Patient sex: M
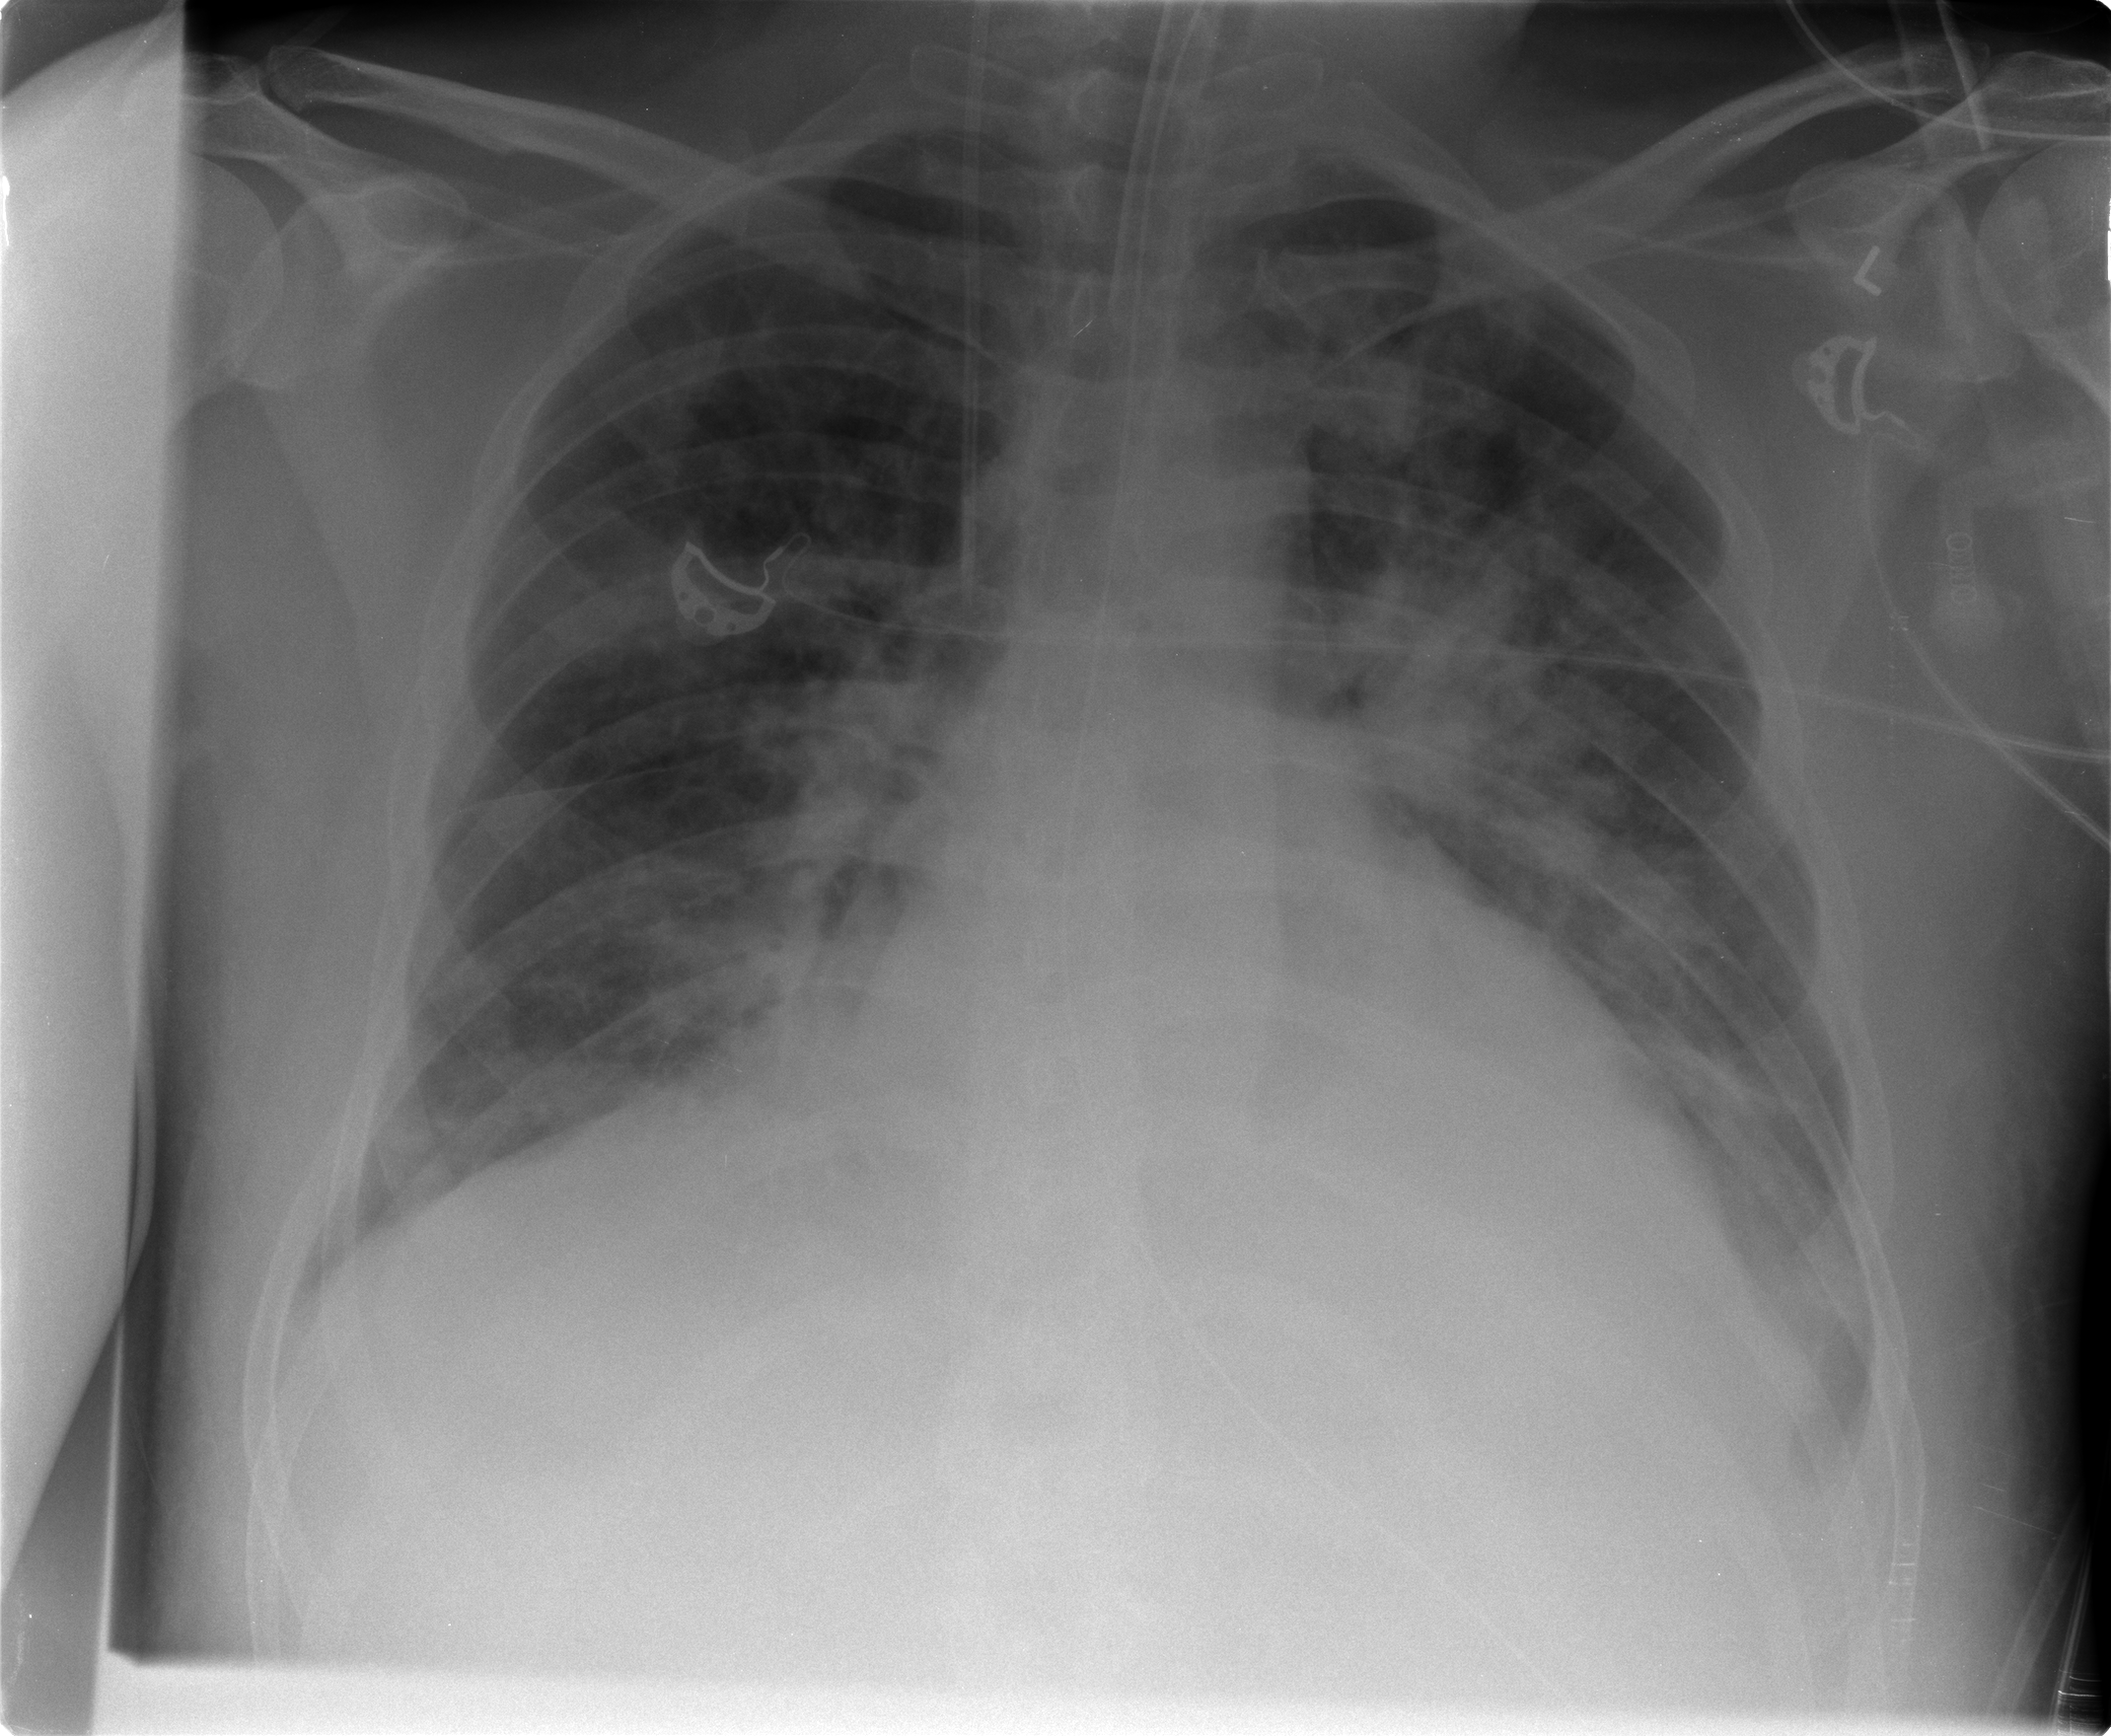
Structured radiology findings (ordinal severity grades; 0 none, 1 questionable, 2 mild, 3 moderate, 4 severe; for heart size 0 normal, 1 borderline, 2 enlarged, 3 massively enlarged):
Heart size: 2
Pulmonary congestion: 3
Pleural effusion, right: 0
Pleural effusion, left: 2
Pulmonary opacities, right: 3
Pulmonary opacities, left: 3
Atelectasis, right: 2
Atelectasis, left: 3